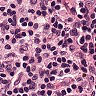
Metastatic tissue present: no